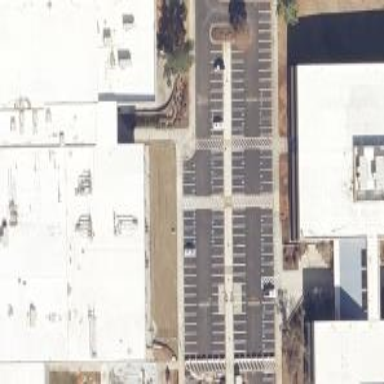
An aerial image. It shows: Parking space is available.